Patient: sex M, age 36
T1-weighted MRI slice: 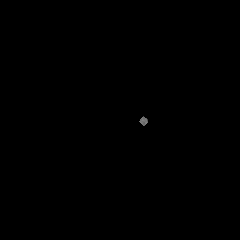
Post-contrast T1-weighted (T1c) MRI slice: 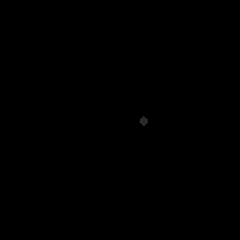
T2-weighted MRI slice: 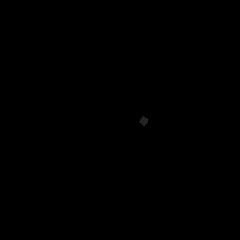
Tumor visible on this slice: no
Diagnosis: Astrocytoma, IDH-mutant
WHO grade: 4